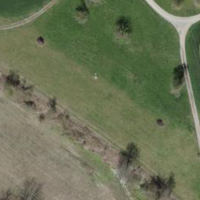
EUNIS habitat code: 23
Species observed at this site:
Pseudochorthippus parallelus
Chorthippus biguttulus